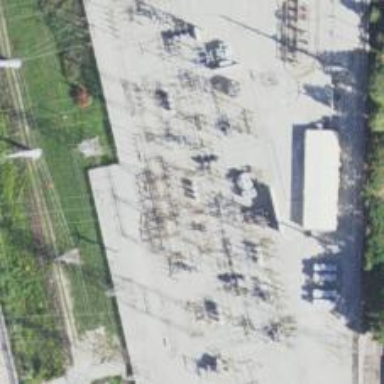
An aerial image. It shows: Switch for power supply.